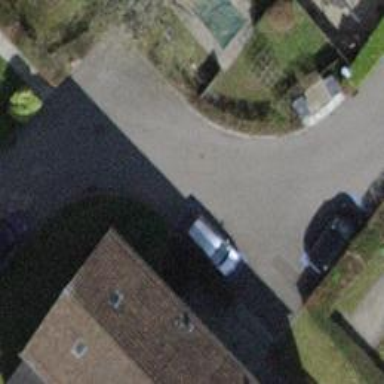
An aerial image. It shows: Residential road with asphalt surface and no sidewalk.